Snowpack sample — Snodgrass Mountain, Crested Butte, Colorado (2/4/25, 12:06 PM MST)
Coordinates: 38.923, -106.968
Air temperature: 35 °F
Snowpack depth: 80 cm
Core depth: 70 cm
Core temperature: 32 °F
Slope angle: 14°, slope face: 78°
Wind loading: low
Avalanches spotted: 0
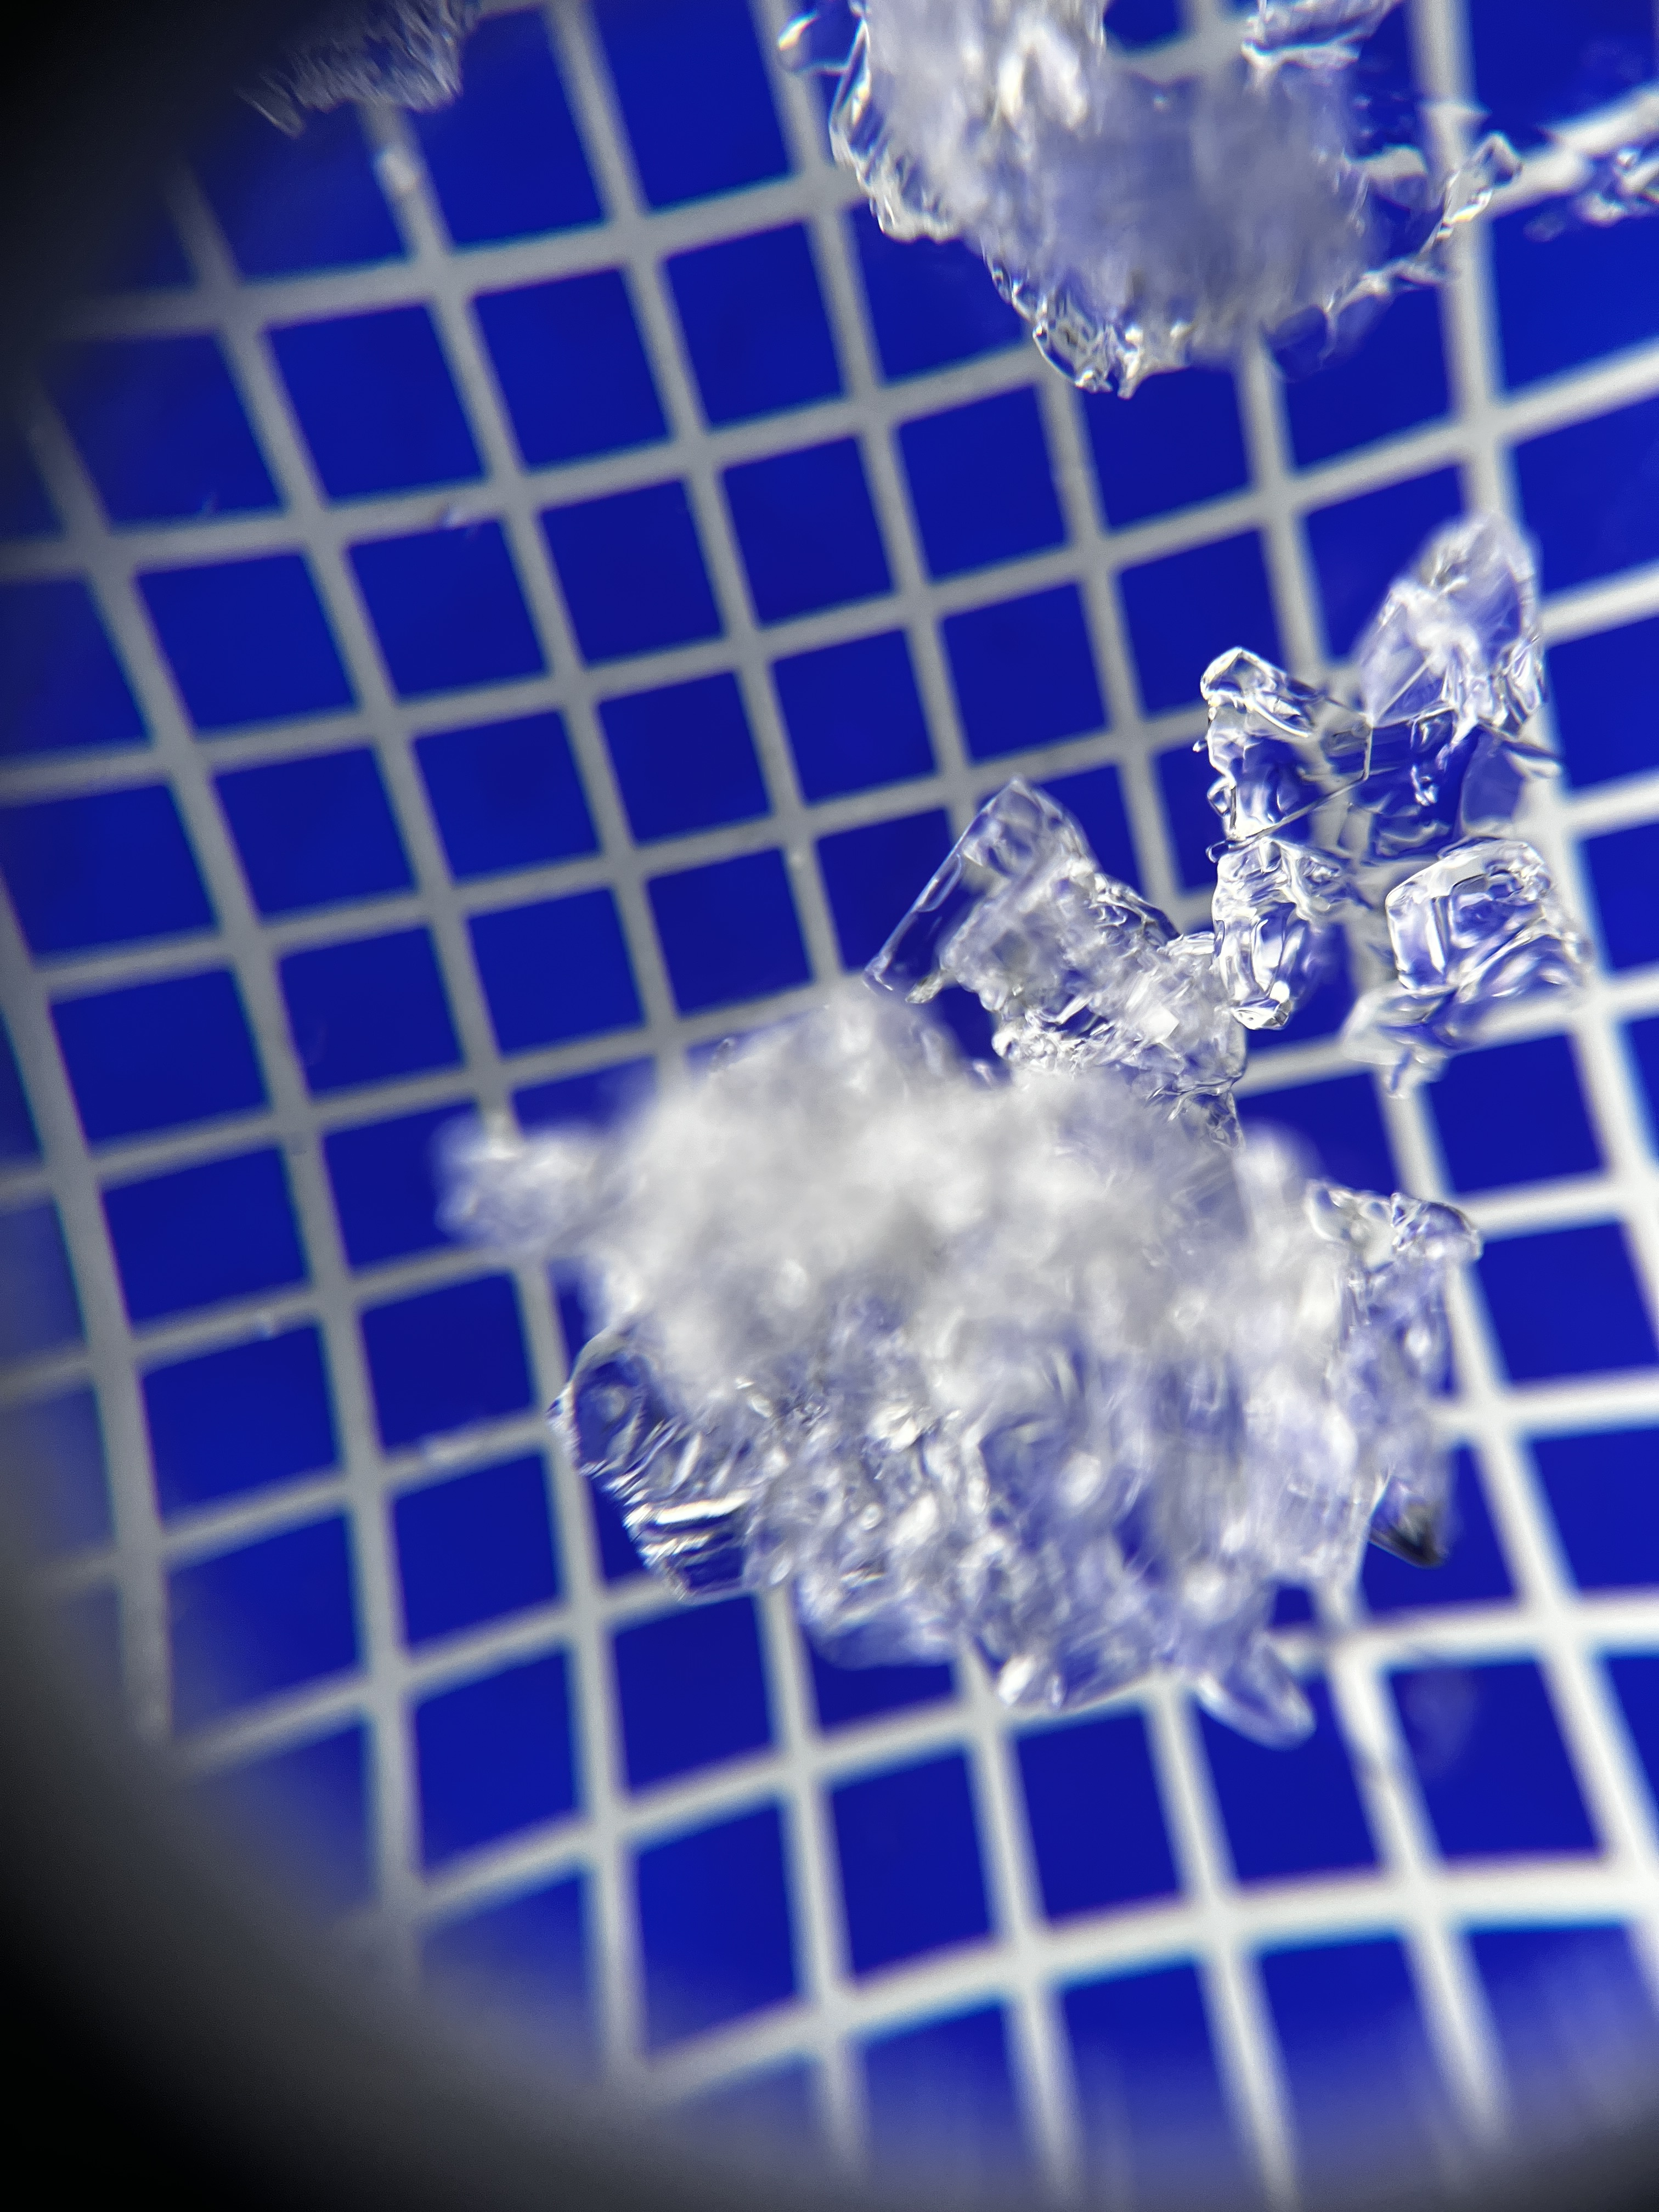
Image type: magnified_profile
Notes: No avalanches nearby, unusually warm weather for the last month reported by residents, Collected 25 yards from treeline